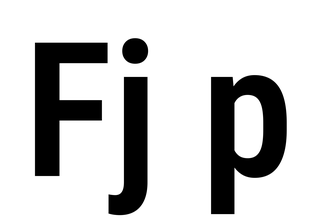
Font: Roboto_Condensed_SemiBold